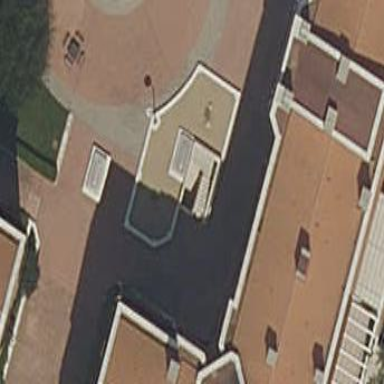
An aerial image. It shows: Beautiful fountain.